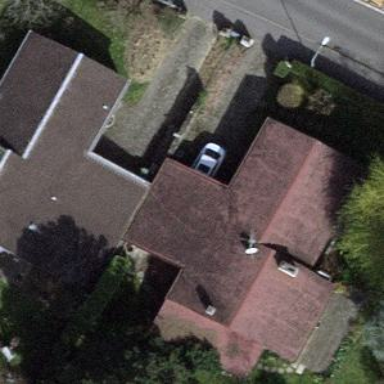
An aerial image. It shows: View of roof of building.